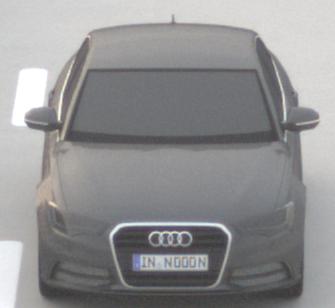
Make: Audi
Model: A6 2.0 TFSI
Detailed model: A6 (C7) Limousine
Model produced from: 2011/10
Model produced until: 2014/09
Doors: 4
Color: gray
Road condition: dry road
Daytime: sunrise or sunset
Contrast: low contrast